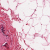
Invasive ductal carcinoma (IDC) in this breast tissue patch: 0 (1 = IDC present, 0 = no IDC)